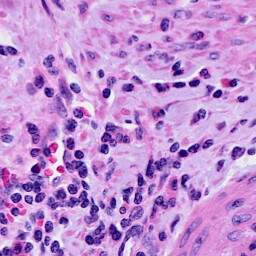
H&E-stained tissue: Cervix